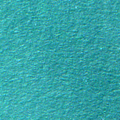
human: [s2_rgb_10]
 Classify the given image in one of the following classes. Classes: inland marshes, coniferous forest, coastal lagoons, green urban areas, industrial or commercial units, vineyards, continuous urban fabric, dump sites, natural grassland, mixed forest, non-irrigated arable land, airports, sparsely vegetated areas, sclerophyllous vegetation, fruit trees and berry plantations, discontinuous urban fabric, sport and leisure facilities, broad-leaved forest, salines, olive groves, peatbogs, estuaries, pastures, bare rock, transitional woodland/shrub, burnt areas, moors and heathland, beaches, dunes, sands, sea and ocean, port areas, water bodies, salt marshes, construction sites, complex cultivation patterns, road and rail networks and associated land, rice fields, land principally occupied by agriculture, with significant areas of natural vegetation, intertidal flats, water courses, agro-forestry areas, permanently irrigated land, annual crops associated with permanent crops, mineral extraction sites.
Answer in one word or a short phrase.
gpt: sea and ocean